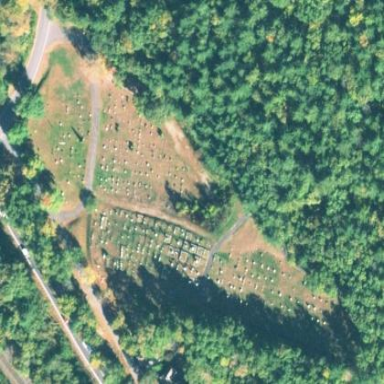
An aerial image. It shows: Cemetery.